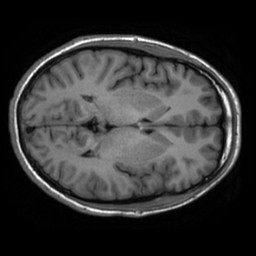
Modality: inplaneT1
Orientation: axial
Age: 18
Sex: male
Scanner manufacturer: ge
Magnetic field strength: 3 T
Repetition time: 2.499 s
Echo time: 0.02513 s